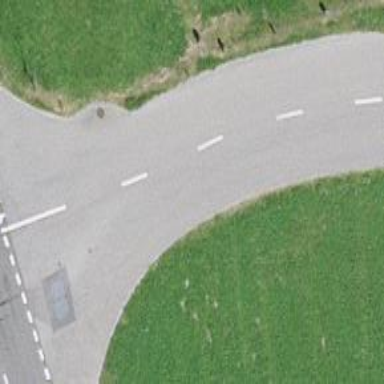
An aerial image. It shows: Well-maintained track road of grade 1.